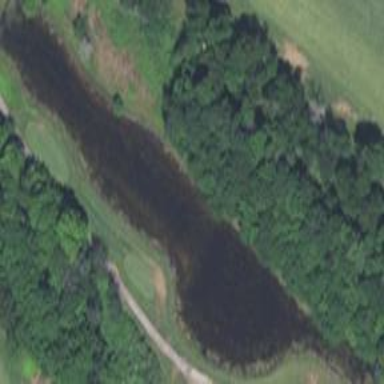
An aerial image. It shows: Scenic view of water hazard on golf course. The natural water feature adds beauty to the landscape.